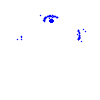
Particle: electron